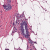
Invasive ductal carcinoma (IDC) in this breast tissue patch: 1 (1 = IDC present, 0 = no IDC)